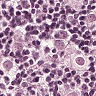
Metastatic tissue present: yes